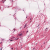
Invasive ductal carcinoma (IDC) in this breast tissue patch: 0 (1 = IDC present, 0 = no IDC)